Field crop: maize
Growth stage: 2
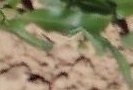
Species: maize